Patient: sex M, age 61
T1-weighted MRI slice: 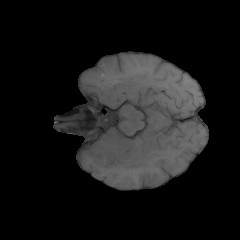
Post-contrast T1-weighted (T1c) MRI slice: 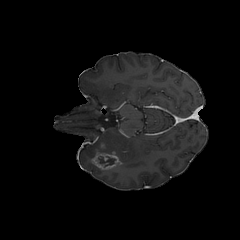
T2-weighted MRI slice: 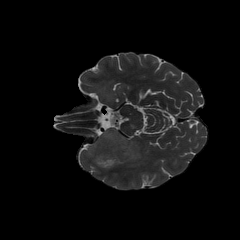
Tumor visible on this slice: yes
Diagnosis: Glioblastoma, IDH-wildtype
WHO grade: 4